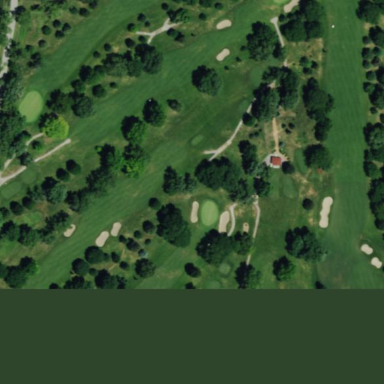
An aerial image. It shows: Golf fairway surrounded by grass.